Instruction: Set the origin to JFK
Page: home
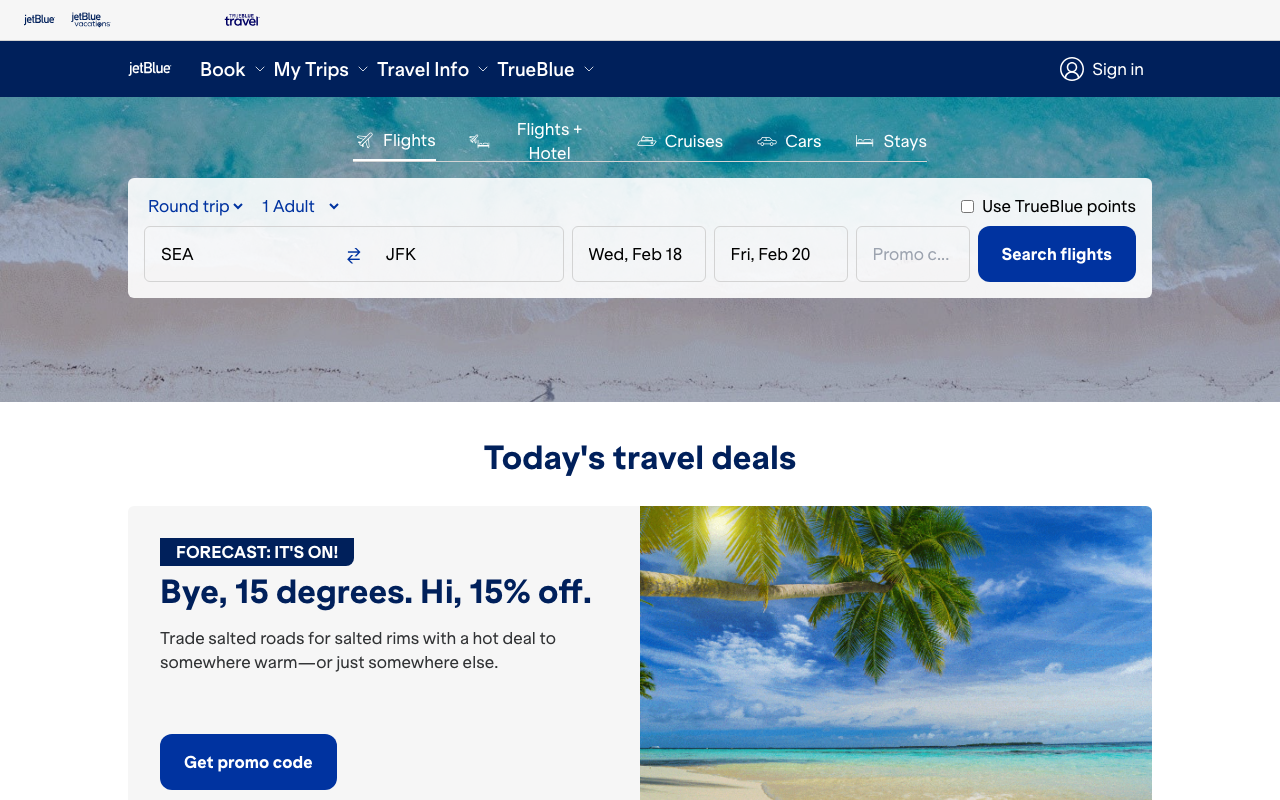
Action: type